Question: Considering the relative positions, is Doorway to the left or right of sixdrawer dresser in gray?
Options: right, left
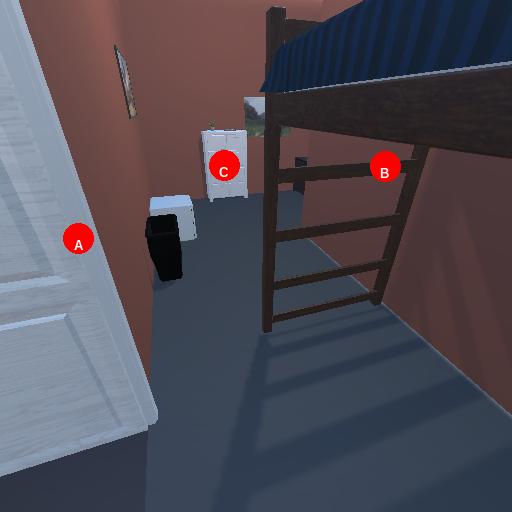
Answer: right